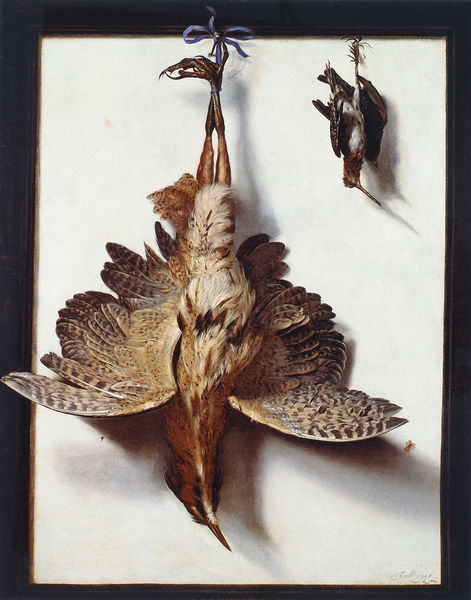
Titel: Trompe-Poeil mit toten Vögeln
Künstler: Frans Cuyck van Myerop
Institution: Brügge, Groeningenmuseum
Schlagwörter: blau, gemälde, schatten, vogel, braun, schwarz, zeichnung, schleife, wand, band, federn, gefieder, tot, vögel, stillleben, schnabel, brun, foto, hängen, krallen, hängend, beute, jagdbeute, aufgehängt, wei?, rebhuhn, flaum, nachstellung, fü?e, dommel